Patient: sex M, age 78
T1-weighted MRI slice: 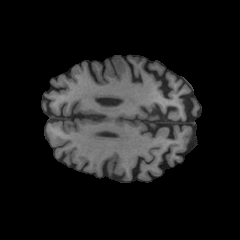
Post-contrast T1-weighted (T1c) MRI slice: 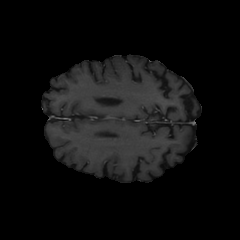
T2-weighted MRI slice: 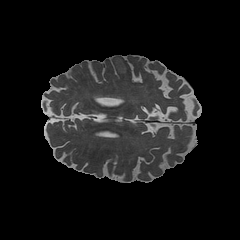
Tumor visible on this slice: yes
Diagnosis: Astrocytoma, IDH-wildtype
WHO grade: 3